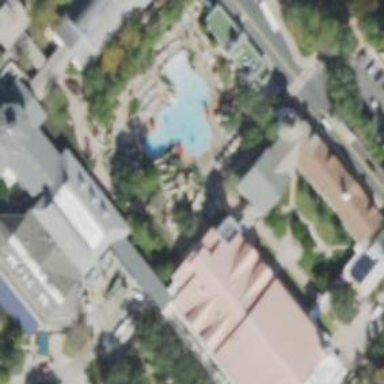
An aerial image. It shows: Water slide attraction.